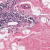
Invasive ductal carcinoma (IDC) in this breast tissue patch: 0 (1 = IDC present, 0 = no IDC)